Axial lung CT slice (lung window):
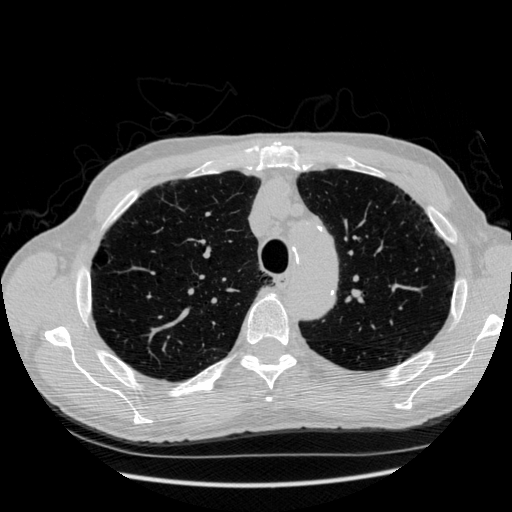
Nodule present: no